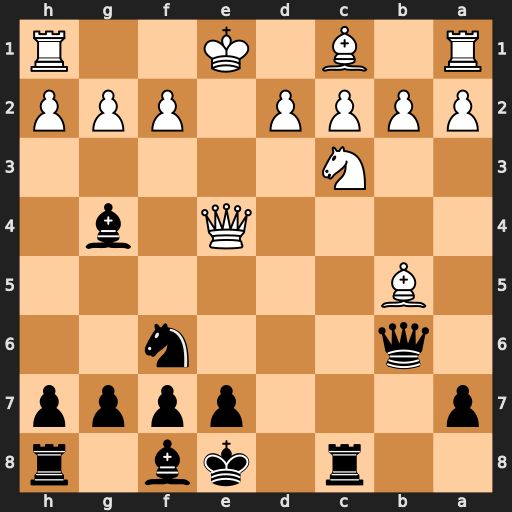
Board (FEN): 2r1kb1r/p3pppp/1q3n2/1B6/4Q1b1/2N5/PPPP1PPP/R1B1K2R
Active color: b
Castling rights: KQk
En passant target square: -
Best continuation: Qxb5 Nxb5 Nxe4